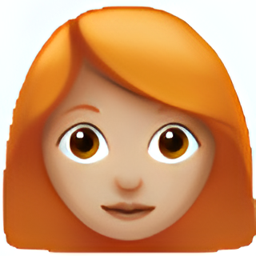
Name: woman red haired medium light skin tone
Emoji: 👩🏼‍🦰
Group: People & Body
Sub-group: person